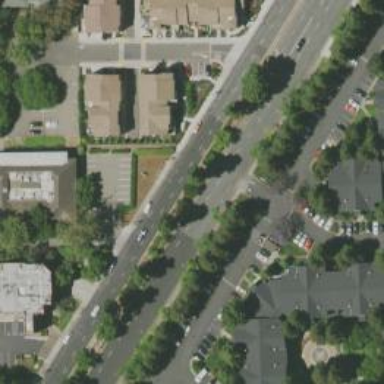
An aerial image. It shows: Ground surface with median for traffic calming.